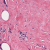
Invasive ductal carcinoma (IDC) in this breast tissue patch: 1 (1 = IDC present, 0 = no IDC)